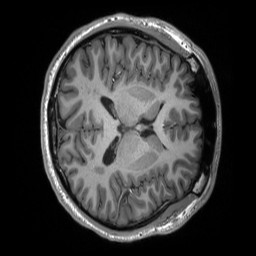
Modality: T1w
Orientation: axial
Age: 20
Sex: male
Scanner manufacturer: siemens
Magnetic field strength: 3 T
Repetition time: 2.3 s
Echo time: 0.00298 s